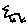
Label: bird